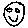
Label: smiley face